Question: While debugging an application earlier, I noticed in Web Inspector that it appears a new session storage object () was being created on every request.
Screenshot:

You'll notice under there are multiple entries for .
So, I got distracted from what I was actually meant to be debugging and went on a search to find out what was causing this. I narrowed it down to when is included on the page.
I've been using the <URL> in various different applications so I went back to the bare boilerplate code and am getting the same behaviour there as well.
Note, the screen shot above is from the standard boilerplate code, nothing else.
So, is this standard behaviour? Is it something I should be concerned about? I've certainly not noticed any performance issues, even after using my applications for a few hours at a time.
For reference, I'm running:
Safari (5.1.2)
Lion (10.7.2)
Latest boilerplate code (commit 9feb29f4654540297e358454b821b2e29b848be8)
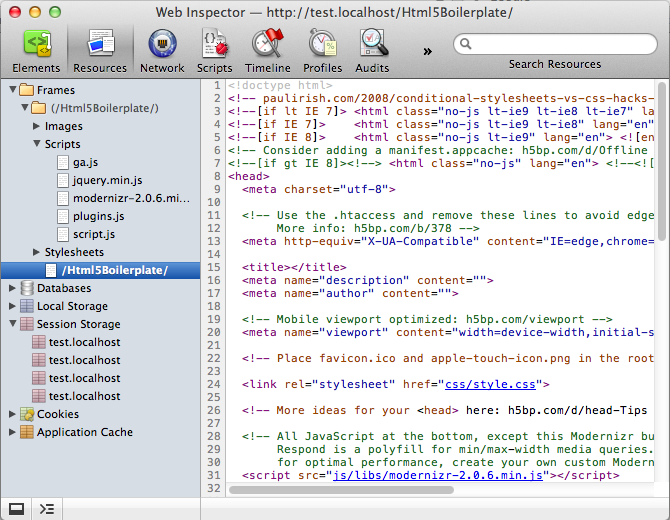
Answer: This is a bug in the developer tools in Safari, it has been fixed in more recent WebKit nightly builds.
It's not strictly caused by the inclusion of Modernizr, but by it's use of 'window.sessionStorage' to cache its results for future use.
Any time you reload a page that uses 'window.sessionStorage' (Modernizr or not) another entry appears on the Session Storage list in the dev tools. Same behaviour is observed using 'window.localStorage' and WebSQL databases.